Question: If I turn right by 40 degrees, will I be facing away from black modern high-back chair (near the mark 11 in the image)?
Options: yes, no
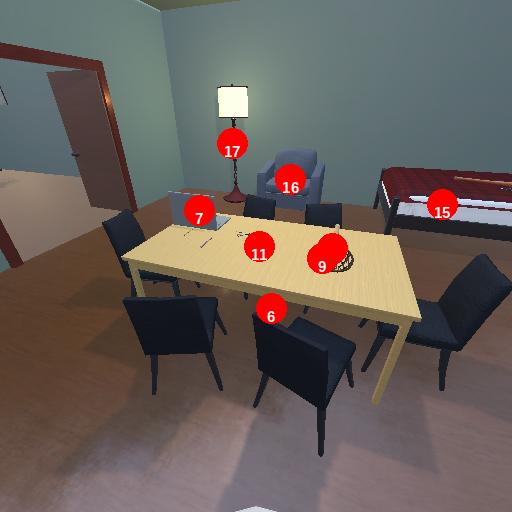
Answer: yes